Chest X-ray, AP view. Patient: 70 years old, sex M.
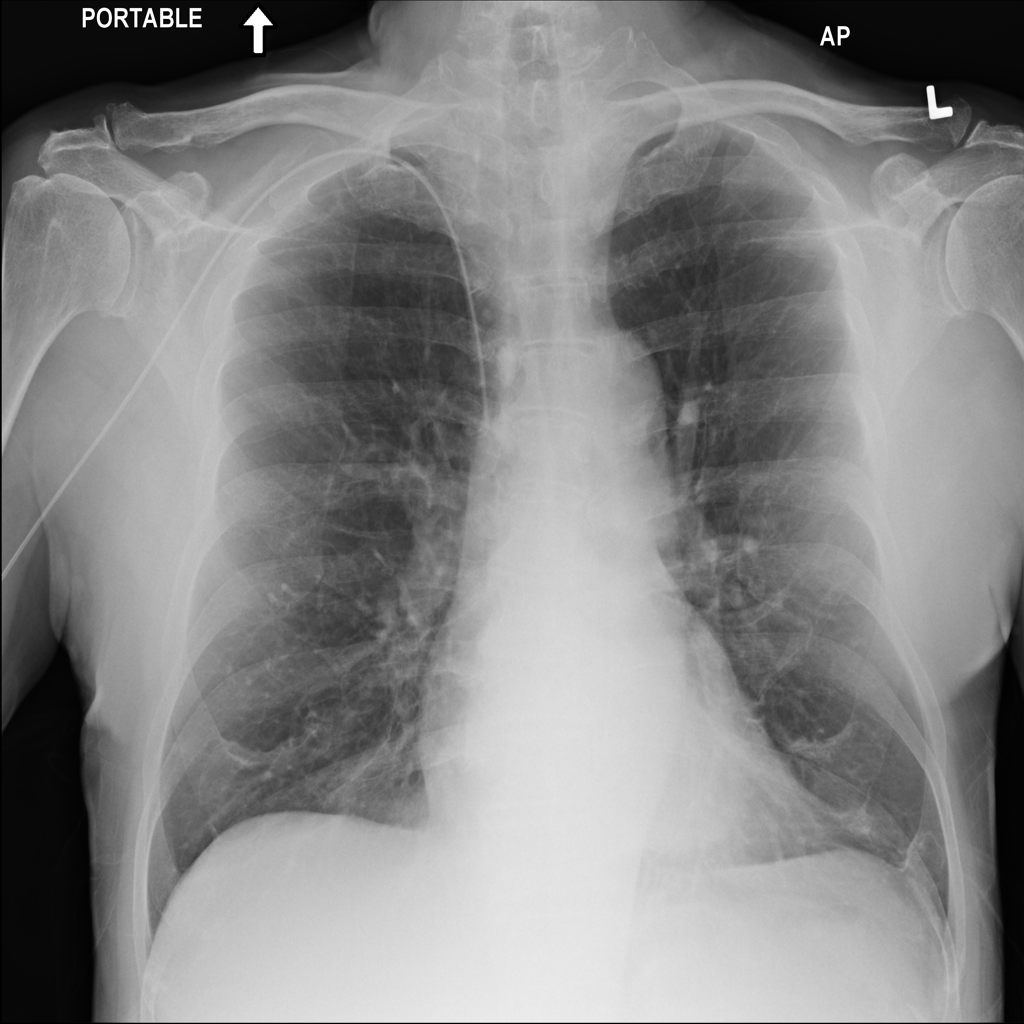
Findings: No Finding